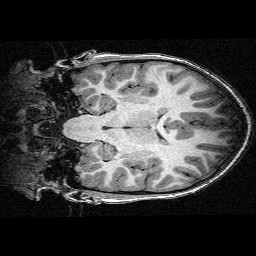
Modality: T1w
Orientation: coronal
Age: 9
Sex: male
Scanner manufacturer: siemens
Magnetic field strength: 3 T
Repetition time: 2.3 s
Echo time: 0.00336 s